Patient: sex M, age 64
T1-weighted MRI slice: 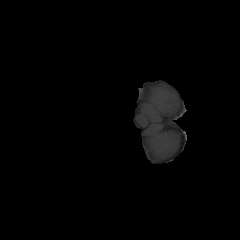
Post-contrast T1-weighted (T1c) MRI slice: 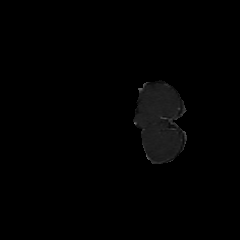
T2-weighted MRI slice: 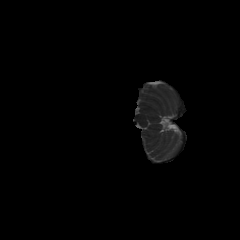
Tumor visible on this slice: no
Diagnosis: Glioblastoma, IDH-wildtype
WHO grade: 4